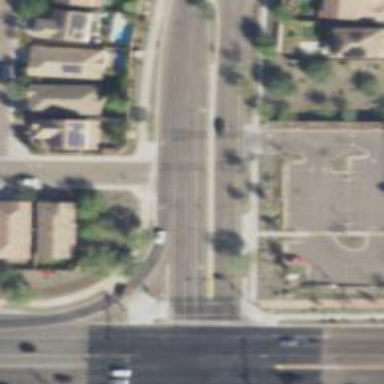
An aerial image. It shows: Unmarked crossing on the road.